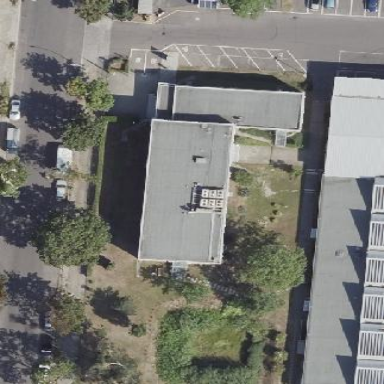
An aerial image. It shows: Part of building.